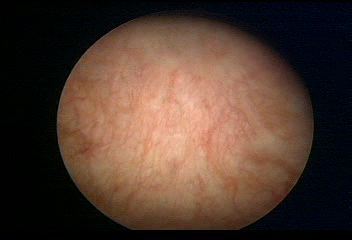
Modality: WLC
Class: Normal mucosa
Bladder cancer association: No